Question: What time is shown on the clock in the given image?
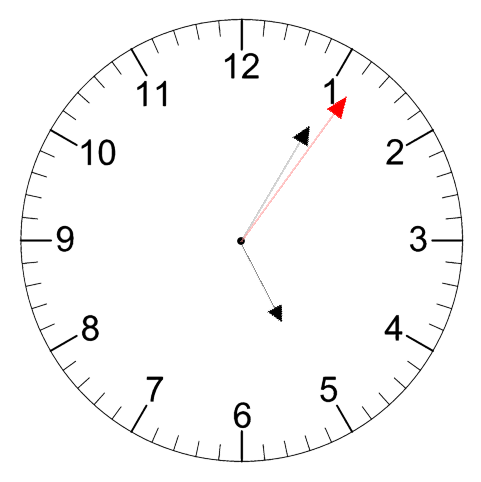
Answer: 05:05:06